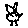
Label: bird